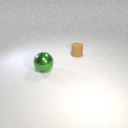
large green metal sphere to the left of small brown rubber cylinder